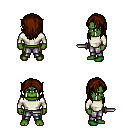
a pixel art fantasy rpg character, male body template, orc, green skin, white long-sleeve shirt, metal pants, brown long hairstyle, dagger, four views (front, back, left, right), 2x2 character sprite sheet, small pixel art, hard edges, no anti-aliasing